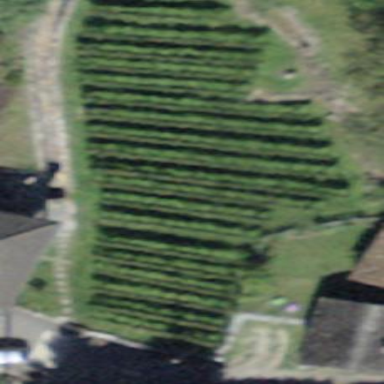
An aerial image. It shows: Vineyard where grapes are grown.